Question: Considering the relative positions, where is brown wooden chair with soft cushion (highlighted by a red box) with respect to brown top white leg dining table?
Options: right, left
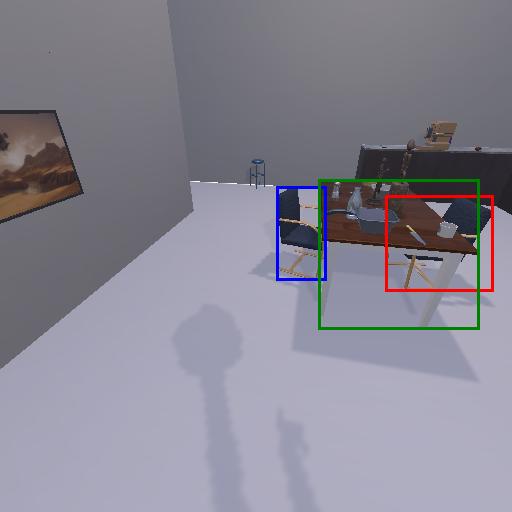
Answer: right